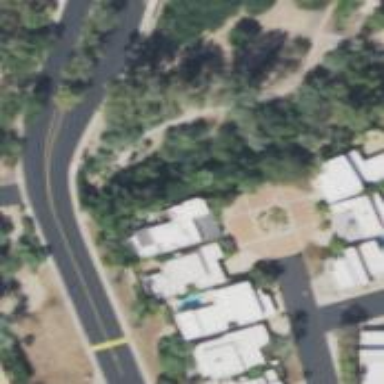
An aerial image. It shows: Footway along golf cart path.